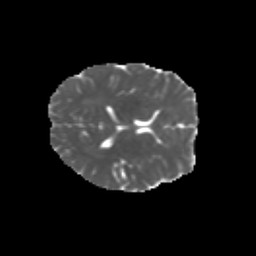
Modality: MD
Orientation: axial
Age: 23
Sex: male
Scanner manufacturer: siemens
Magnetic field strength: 3 T
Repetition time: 1.8 s
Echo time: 0.07 s